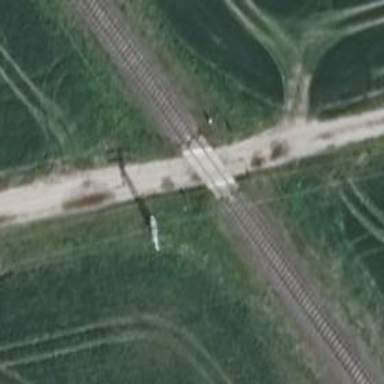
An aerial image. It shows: Level crossing with saltire marking.